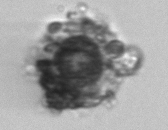
Label: unknown2